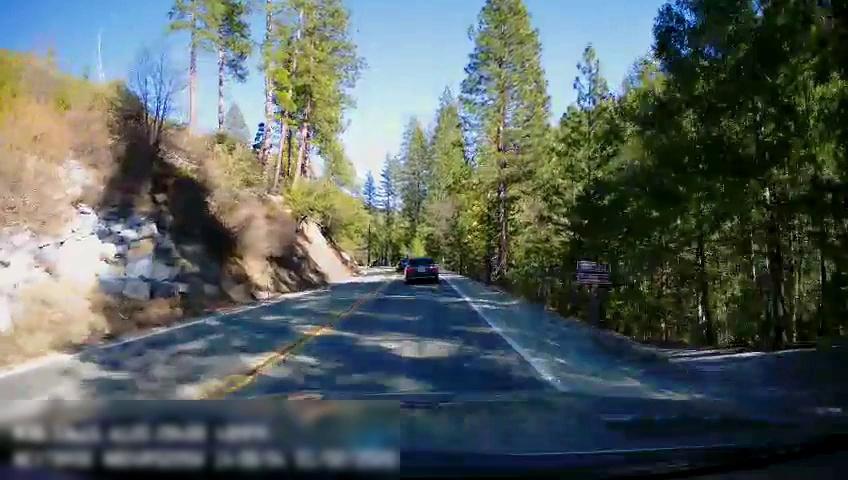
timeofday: Day
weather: Sunny
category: Drivable Space
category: Vehicles | Car
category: Vehicles | Car
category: Lanes | Opposite Lane
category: Lanes | Opposite Lane
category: Lanes | Current Lane
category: Lanes | Current Lane